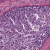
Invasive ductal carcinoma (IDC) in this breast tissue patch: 0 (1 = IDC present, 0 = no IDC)